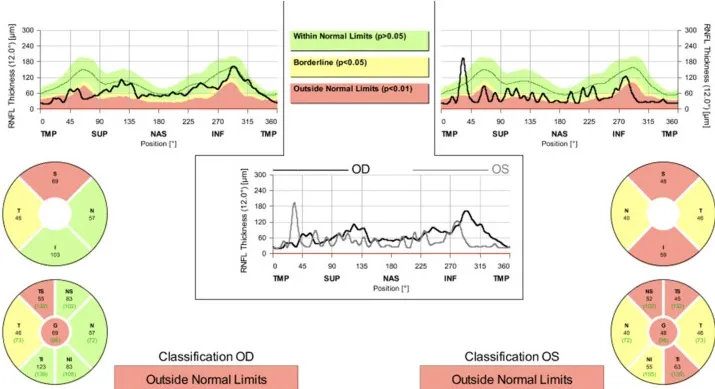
Bilateral incongruent inferior visual field defect and superior arcuate scotoma in the left eye. On OCT thinning of the retinal nerve fiber layer in superotemporal segment of the right eye and more pronounced thinning of the superior segment compared to inferior in the left eye.
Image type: ophthalmic_imaging (oct)